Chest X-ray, AP view. Patient: 53 years old, sex M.
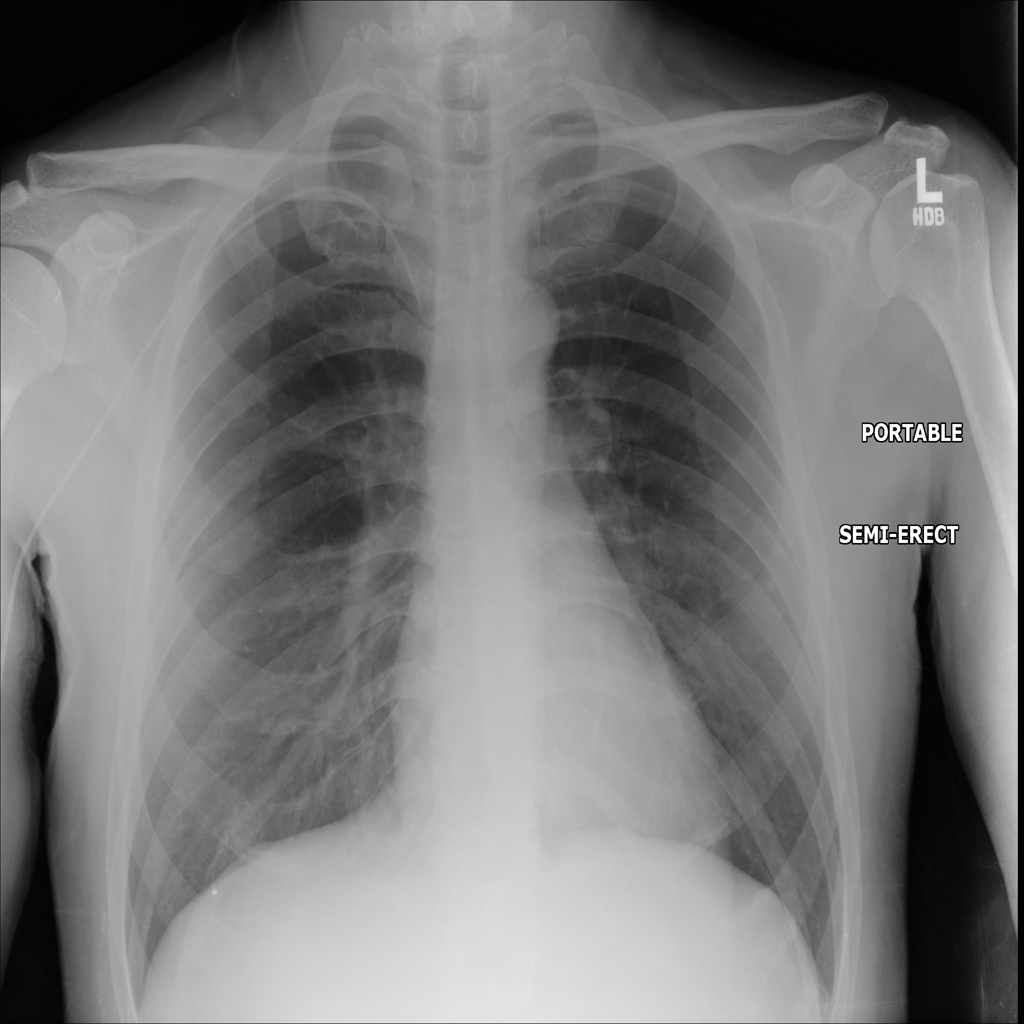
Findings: No Finding